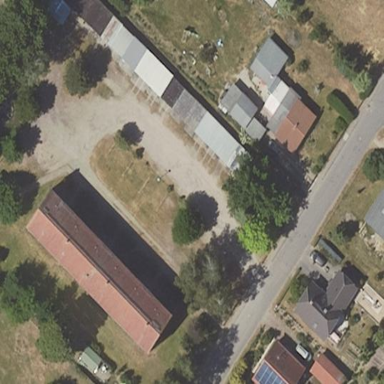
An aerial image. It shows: Group of garages.